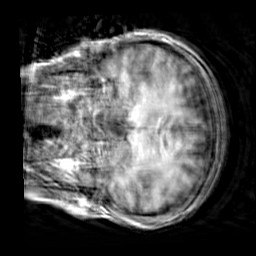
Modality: T1w
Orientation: coronal
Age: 21
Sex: female
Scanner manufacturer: siemens
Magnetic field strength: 3 T
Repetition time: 2.3 s
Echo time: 0.00303 s